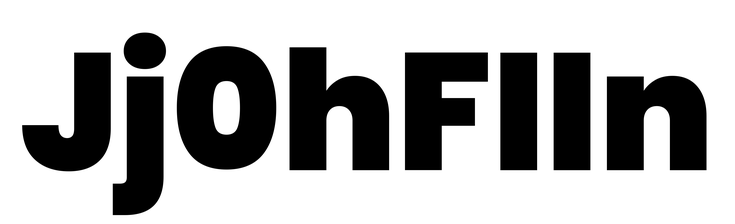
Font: Poppins-Black